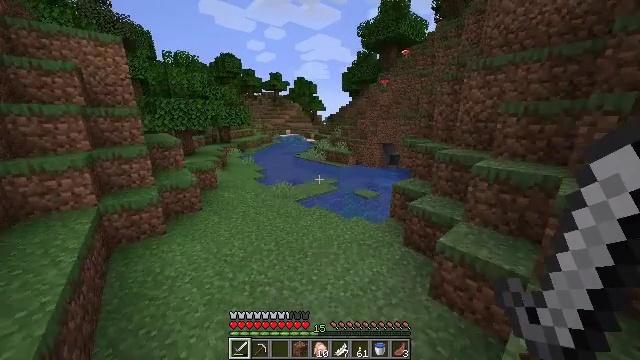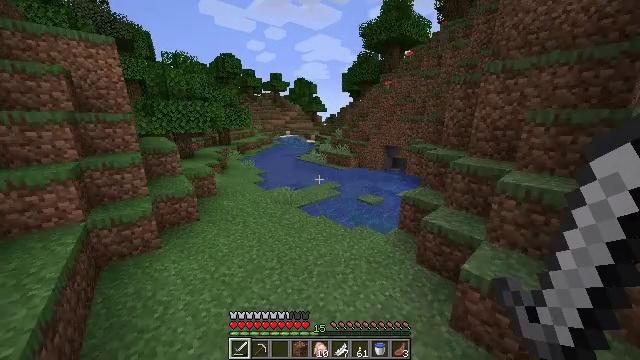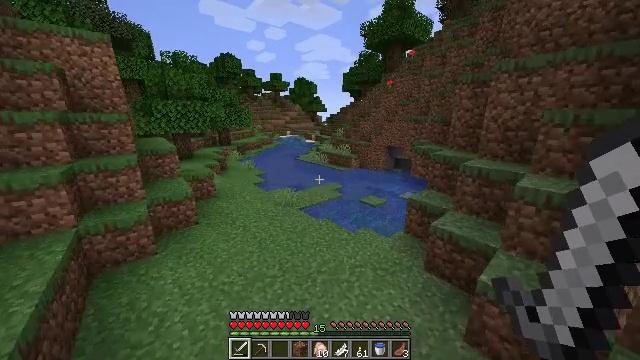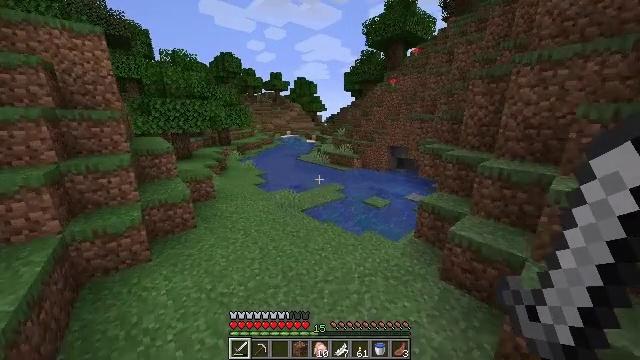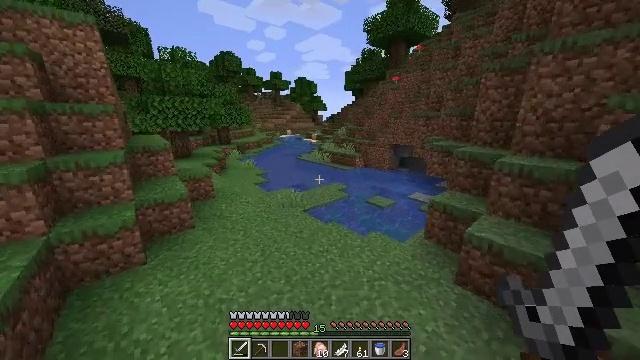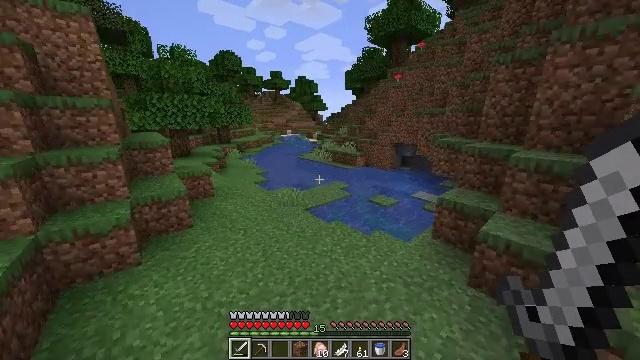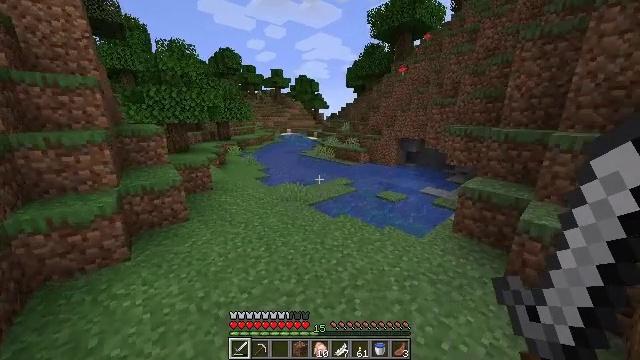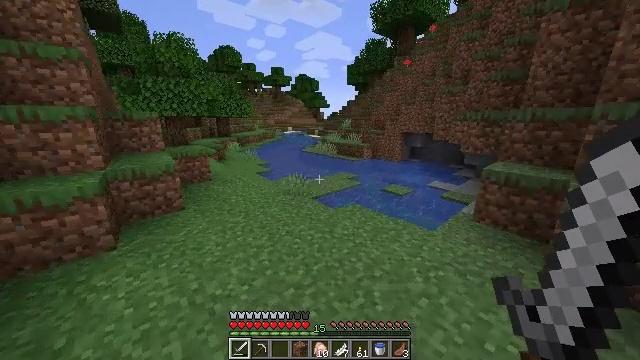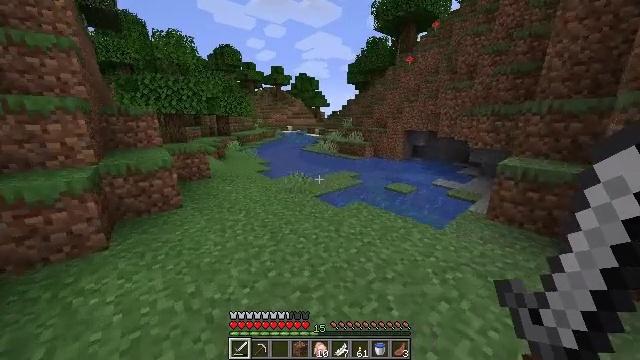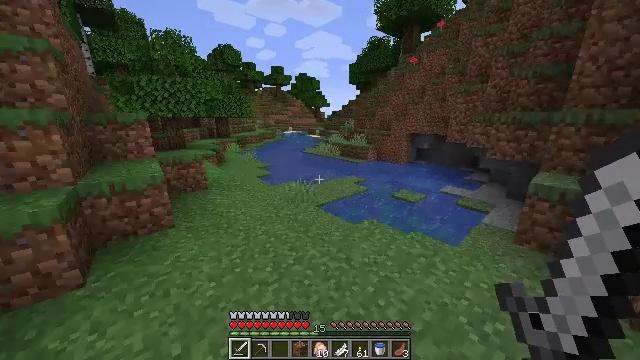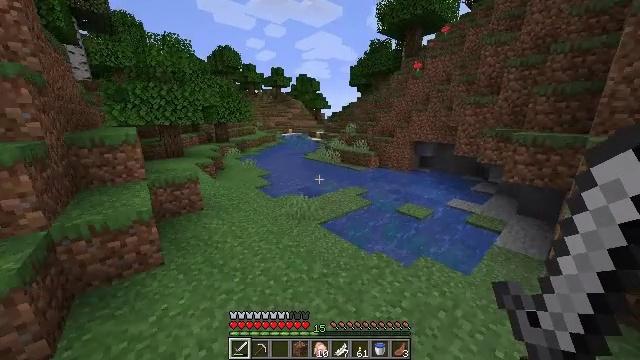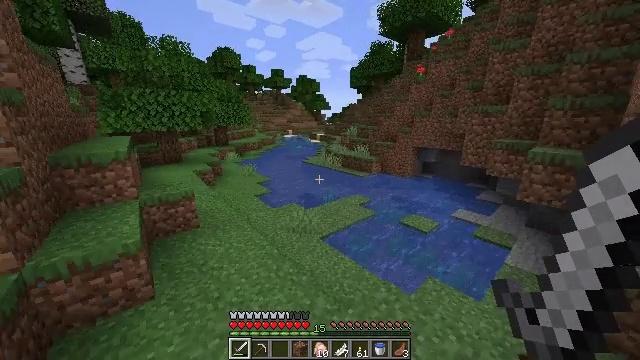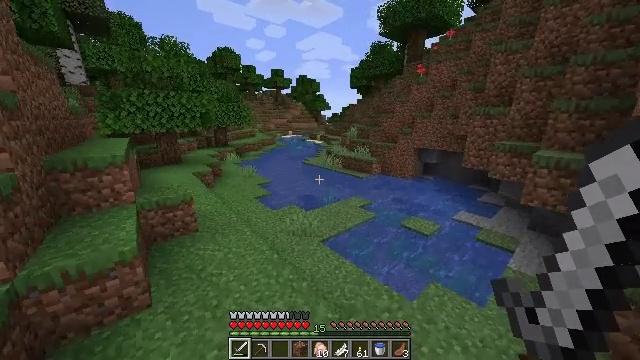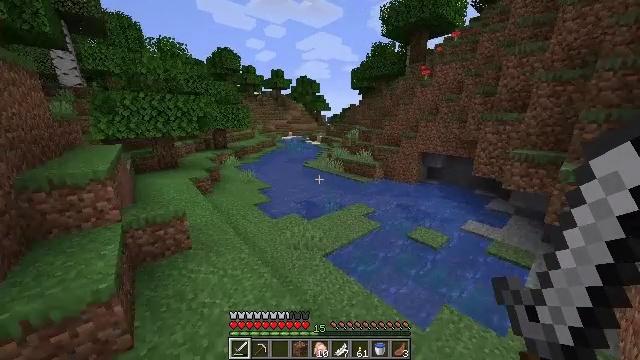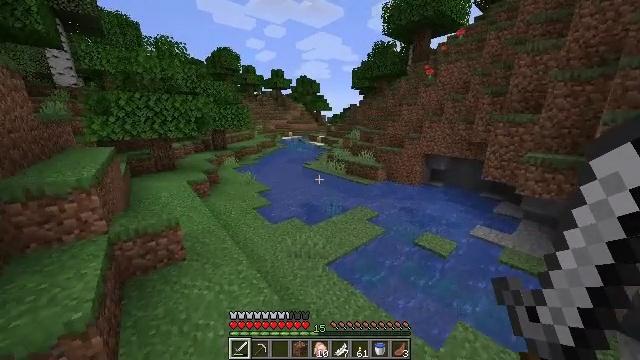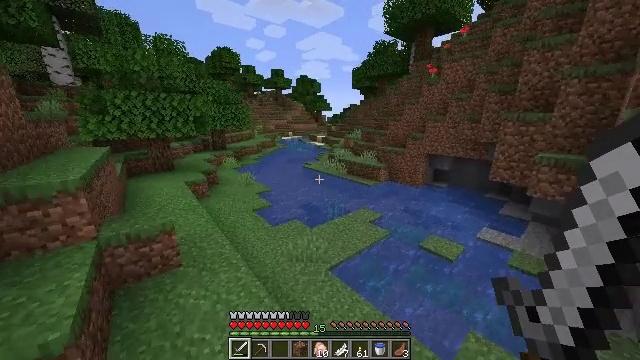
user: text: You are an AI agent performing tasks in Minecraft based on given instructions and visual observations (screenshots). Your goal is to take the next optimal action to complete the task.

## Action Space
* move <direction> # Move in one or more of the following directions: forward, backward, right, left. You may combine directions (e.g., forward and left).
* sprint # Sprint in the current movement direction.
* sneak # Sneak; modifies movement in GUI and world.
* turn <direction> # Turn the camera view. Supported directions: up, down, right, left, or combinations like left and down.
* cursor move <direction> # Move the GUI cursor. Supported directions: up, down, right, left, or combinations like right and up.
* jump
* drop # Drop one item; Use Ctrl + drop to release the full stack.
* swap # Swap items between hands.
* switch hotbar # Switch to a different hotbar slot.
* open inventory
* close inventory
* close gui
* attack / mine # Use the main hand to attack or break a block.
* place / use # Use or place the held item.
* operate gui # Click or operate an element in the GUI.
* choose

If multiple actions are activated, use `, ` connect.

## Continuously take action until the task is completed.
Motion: motion action
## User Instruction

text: Attack the ground to gather sand.
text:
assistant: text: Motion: move forward and move left, sprint, jump
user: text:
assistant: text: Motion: move forward and move left, sprint, jump
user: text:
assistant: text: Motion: move forward and move left, sprint, jump
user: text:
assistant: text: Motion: move forward and move left, sprint, jump
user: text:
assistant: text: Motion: move forward and move left, sprint, jump
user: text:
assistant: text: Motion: move forward and move left, sprint, jump
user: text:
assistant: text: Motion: move forward, sprint, jump
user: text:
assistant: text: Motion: move forward, sprint, jump
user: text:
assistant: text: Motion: move forward, sprint, jump
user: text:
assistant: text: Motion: move forward, sprint, jump
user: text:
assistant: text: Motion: move forward, sprint, jump
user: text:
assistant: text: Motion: move forward, sprint, jump
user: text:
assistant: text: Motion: move forward and move left, sprint, jump
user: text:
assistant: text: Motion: move forward and move left, sprint, jump
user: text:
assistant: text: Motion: move forward and move left, sprint, jump
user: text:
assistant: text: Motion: move forward and move left, sprint, jump
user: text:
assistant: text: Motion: move forward and move left, sprint, jump
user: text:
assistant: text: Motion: move forward, sprint, jump
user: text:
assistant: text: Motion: move forward and move left, sprint, jump
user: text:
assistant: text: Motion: move forward and move left, sprint, jump
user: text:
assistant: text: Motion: move forward and move left, sprint, jump
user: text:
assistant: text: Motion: move forward and move left, sprint, jump
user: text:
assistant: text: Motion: move forward and move left, sprint, jump
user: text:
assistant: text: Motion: move forward and move left, sprint, jump
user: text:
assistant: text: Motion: move forward and move left, sprint, jump
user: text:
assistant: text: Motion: move forward and move left, sprint, jump
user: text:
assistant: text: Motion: move forward and move left, sprint, jump
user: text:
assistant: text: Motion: move forward, sprint, jump
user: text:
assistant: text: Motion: move forward, sprint, jump
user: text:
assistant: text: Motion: move forward, sprint, jump